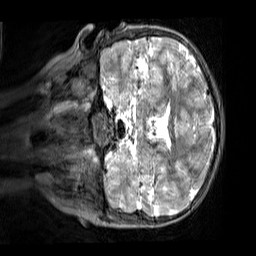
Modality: T2w
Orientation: coronal
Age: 9
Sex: male
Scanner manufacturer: siemens
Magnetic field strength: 3 T
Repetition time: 3.2 s
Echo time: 0.408 s